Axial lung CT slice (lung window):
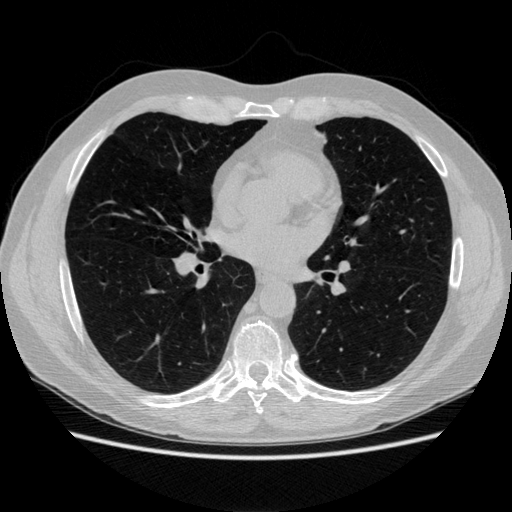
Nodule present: no